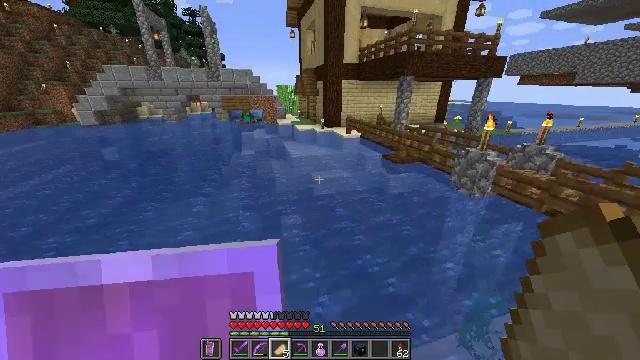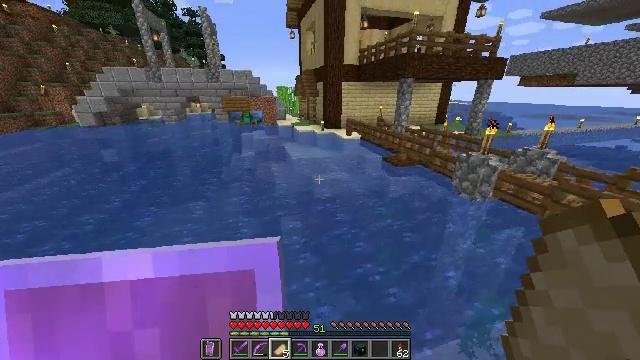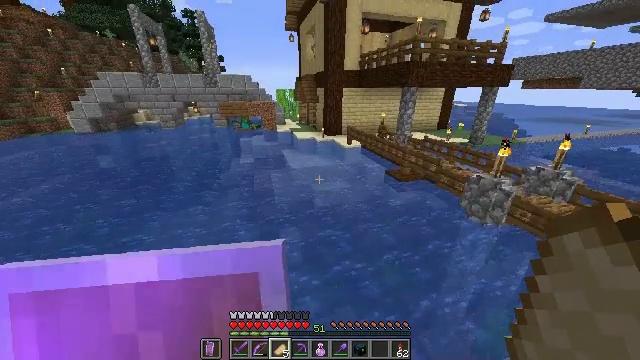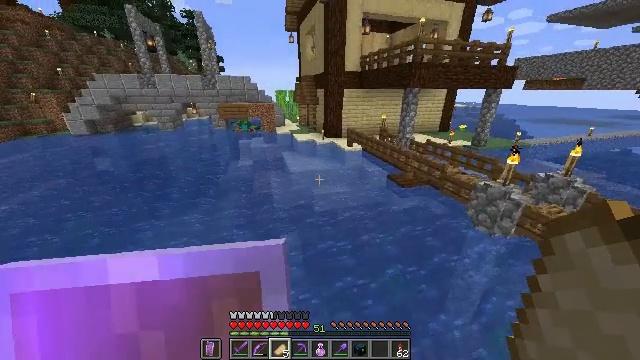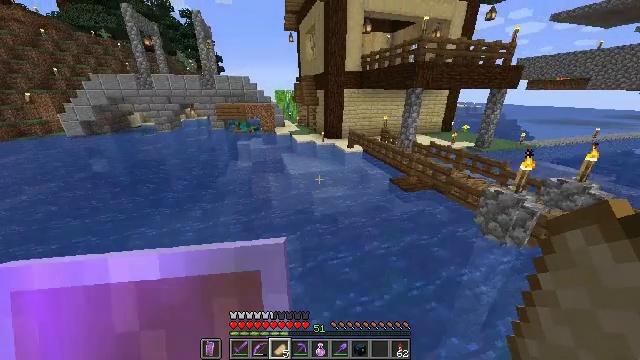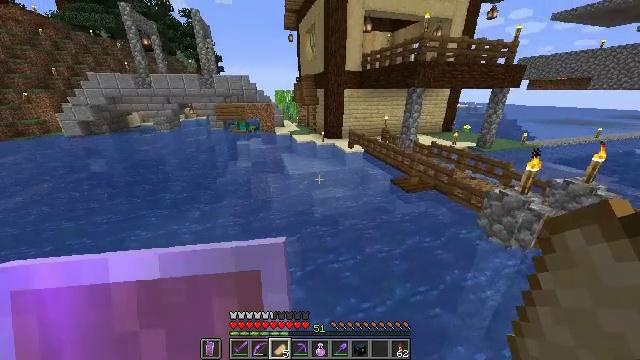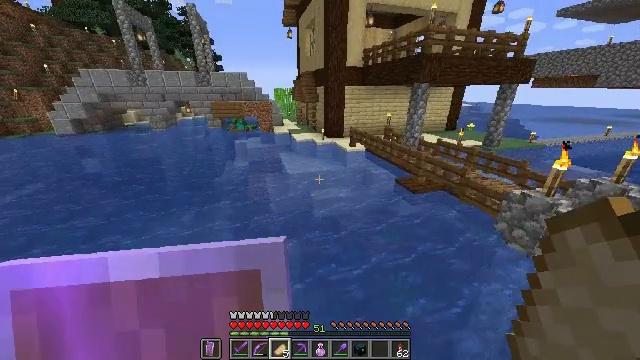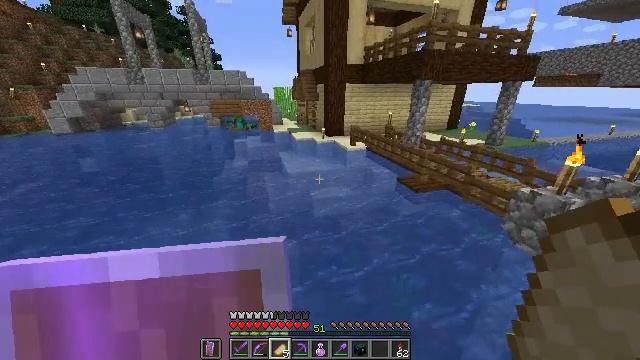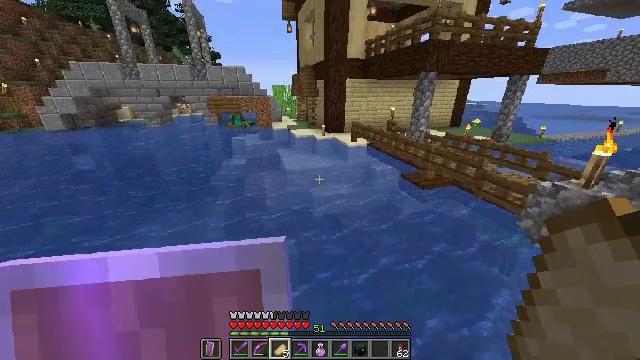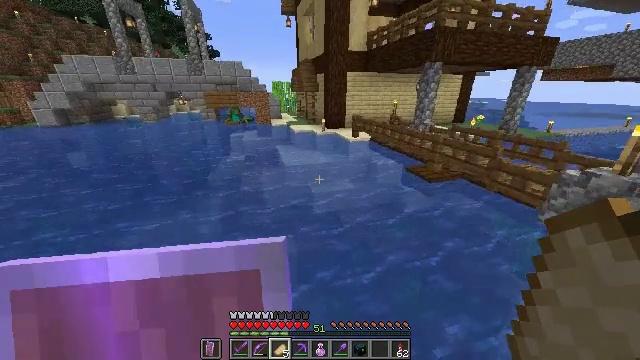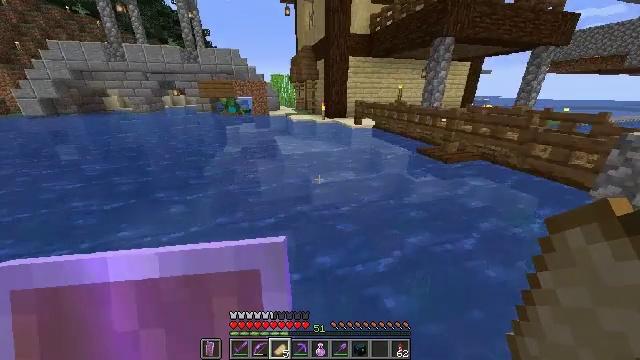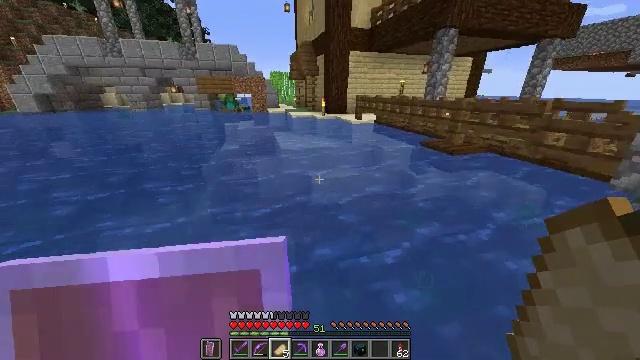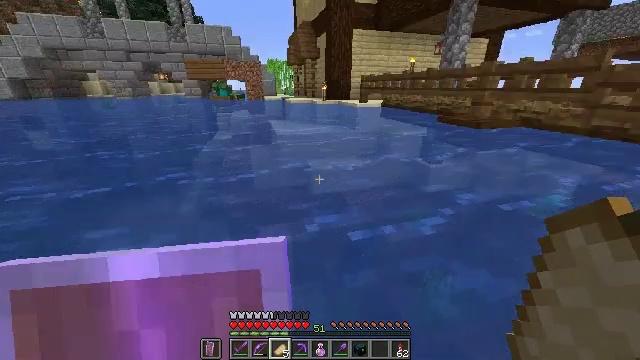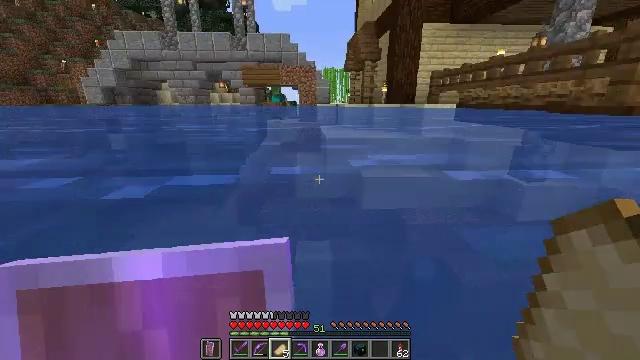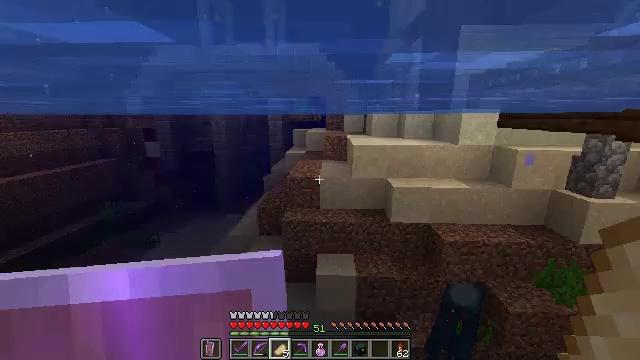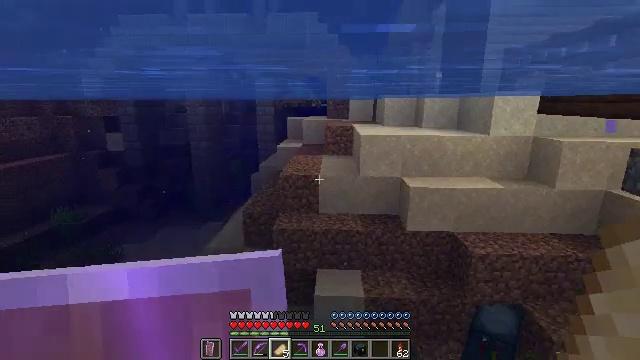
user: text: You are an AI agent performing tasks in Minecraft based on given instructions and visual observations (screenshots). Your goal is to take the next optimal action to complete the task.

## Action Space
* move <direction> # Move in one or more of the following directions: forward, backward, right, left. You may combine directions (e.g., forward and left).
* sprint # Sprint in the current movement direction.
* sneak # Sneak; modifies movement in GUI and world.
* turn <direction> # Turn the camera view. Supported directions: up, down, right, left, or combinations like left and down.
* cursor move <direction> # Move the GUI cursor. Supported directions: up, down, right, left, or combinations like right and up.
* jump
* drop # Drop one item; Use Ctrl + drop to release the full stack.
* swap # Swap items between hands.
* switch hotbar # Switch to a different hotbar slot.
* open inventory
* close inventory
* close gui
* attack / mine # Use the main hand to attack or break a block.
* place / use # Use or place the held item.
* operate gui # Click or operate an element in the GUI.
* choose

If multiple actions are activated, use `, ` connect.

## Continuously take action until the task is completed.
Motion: motion action
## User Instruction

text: Harvest grass block to clear the area.
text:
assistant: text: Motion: move forward, sprint, jump
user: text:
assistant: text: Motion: move forward, sprint, jump
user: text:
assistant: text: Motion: move forward, sprint, jump
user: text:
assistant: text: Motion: move forward, sprint
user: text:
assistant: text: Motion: move forward, sprint
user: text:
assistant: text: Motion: move forward, sprint
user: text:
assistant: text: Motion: move forward, sprint
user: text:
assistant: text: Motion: move forward, sprint
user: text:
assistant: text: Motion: move forward, sprint
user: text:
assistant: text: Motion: move forward, sprint
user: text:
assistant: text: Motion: move forward, sprint
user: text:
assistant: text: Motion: move forward, sprint
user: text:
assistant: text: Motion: move forward, sprint, turn left and up
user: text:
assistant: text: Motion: move forward, sprint, turn left and up, jump
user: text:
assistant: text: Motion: move forward, sprint, jump
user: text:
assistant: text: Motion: move forward, sprint, jump
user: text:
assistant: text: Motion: move forward, sprint, jump
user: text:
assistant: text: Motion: move forward, sprint, turn right, jump
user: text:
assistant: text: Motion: move forward, sprint, turn right, jump
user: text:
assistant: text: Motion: move forward, sprint, turn right, jump
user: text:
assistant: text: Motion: move forward, sprint, turn right, jump
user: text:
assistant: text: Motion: move forward, sprint, turn right, jump
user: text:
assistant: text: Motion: move forward, sprint, turn right
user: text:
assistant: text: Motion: move forward, sprint, turn right
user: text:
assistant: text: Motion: move forward, sprint
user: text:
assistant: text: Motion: move forward, sprint
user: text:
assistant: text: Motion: move forward, sprint
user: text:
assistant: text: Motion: move forward, sprint, jump
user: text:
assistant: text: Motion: move forward, sprint, jump
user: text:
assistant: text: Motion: move forward, sprint, turn up, jump